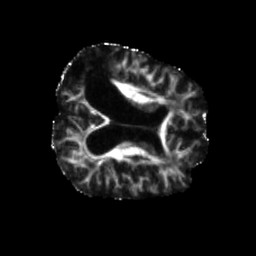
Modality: FA
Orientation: axial
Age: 66
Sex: female
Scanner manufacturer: siemens
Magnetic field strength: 3 T
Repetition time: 5.47 s
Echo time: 0.0854 s